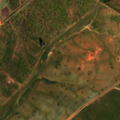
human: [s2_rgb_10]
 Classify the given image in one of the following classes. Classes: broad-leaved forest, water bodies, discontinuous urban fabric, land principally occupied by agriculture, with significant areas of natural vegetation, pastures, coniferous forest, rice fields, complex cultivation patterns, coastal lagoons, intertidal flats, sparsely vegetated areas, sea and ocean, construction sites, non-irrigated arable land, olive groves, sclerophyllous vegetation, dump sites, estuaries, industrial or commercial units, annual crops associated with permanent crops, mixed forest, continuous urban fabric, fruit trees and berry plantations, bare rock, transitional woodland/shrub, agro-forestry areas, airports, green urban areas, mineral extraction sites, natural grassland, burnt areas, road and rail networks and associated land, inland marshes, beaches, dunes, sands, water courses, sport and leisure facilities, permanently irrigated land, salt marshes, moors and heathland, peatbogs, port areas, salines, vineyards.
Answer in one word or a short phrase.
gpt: continuous urban fabric